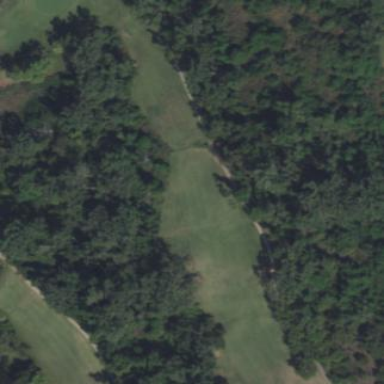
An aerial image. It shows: Grassy area designated as golf fairway.